Question: I am attempting to import a model from a sibling package and am getting
'''
ValueError: attempted relative import beyond top-level package
'''
Strangely, I am auto-filling based on PyCharm suggestions, so the IDE is registering the module, but my build is failing...

Here is my project structure:
'''
app
+-core
| | +- __init__.py
| +- models.py <- the Tag model is present here
|
+-scheduler
| | +- __init__.py
| +- serializers.py <- importing app.core.models.Tag in this file
|
+- __init__.py
'''
<URL>
app.scheduler.serializers.py:
'''
from rest_framework import serializers
from ..core.models import Tag
class TagSerializer(serializers.ModelSerializer):
"""Serializer for tag objects"""
class Meta:
model = Tag
fields = ('id', 'name')
read_only_fields = ('id',)
'''
I've been scratching my head about this and can't seem to figure it out...
I've tried using an absolute path, even adding it using the PyCharm import utility:
'''
from rest_framework import serializers
from app.core.models import Tag
class TagSerializer(serializers.ModelSerializer):
"""Serializer for tag objects"""
class Meta:
model = Tag
fields = ('id', 'name')
read_only_fields = ('id',)
'''
but then I get:
'ModuleNotFoundError: No module named 'app.core''
I am running using
'''
python manage.py runserver
'''
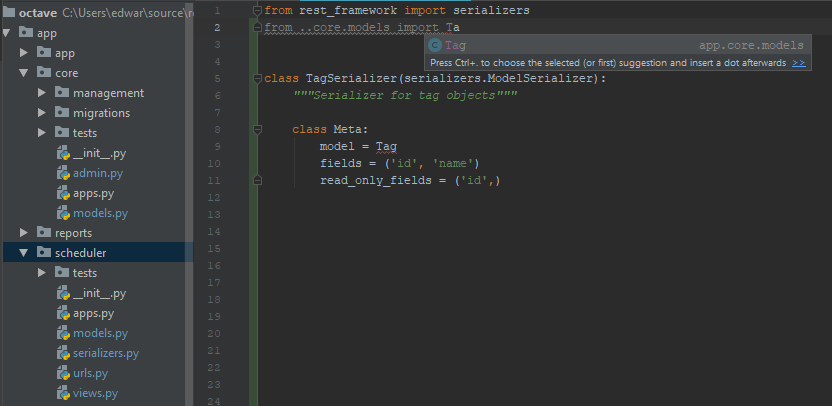
Answer: The real answer was that the top level app folder is not included in the python path, I referred to <URL> stack overflow answer regarding how:
> ... python doesn't record where a package was loaded from. So when you do python -m test_A.test, it basically just discards the knowledge that test_A.test is actually stored in package ...
And recommended using 'from core.models import Tag' and it seems to work.